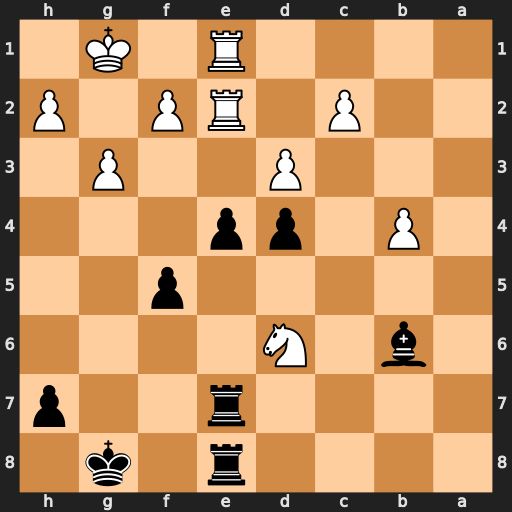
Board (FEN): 4r1k1/4r2p/1b1N4/5p2/1P1pp3/3P2P1/2P1RP1P/4R1K1
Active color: b
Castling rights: -
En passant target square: -
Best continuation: exd3 Rxe7 Rxe7 Rxe7 d2